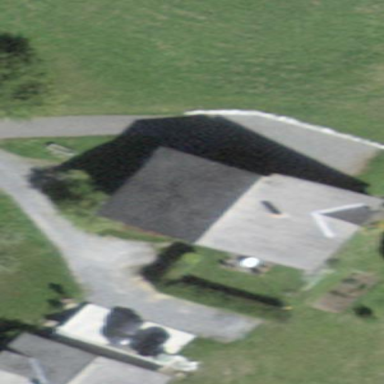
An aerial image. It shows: Farm building.